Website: walmart
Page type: payment
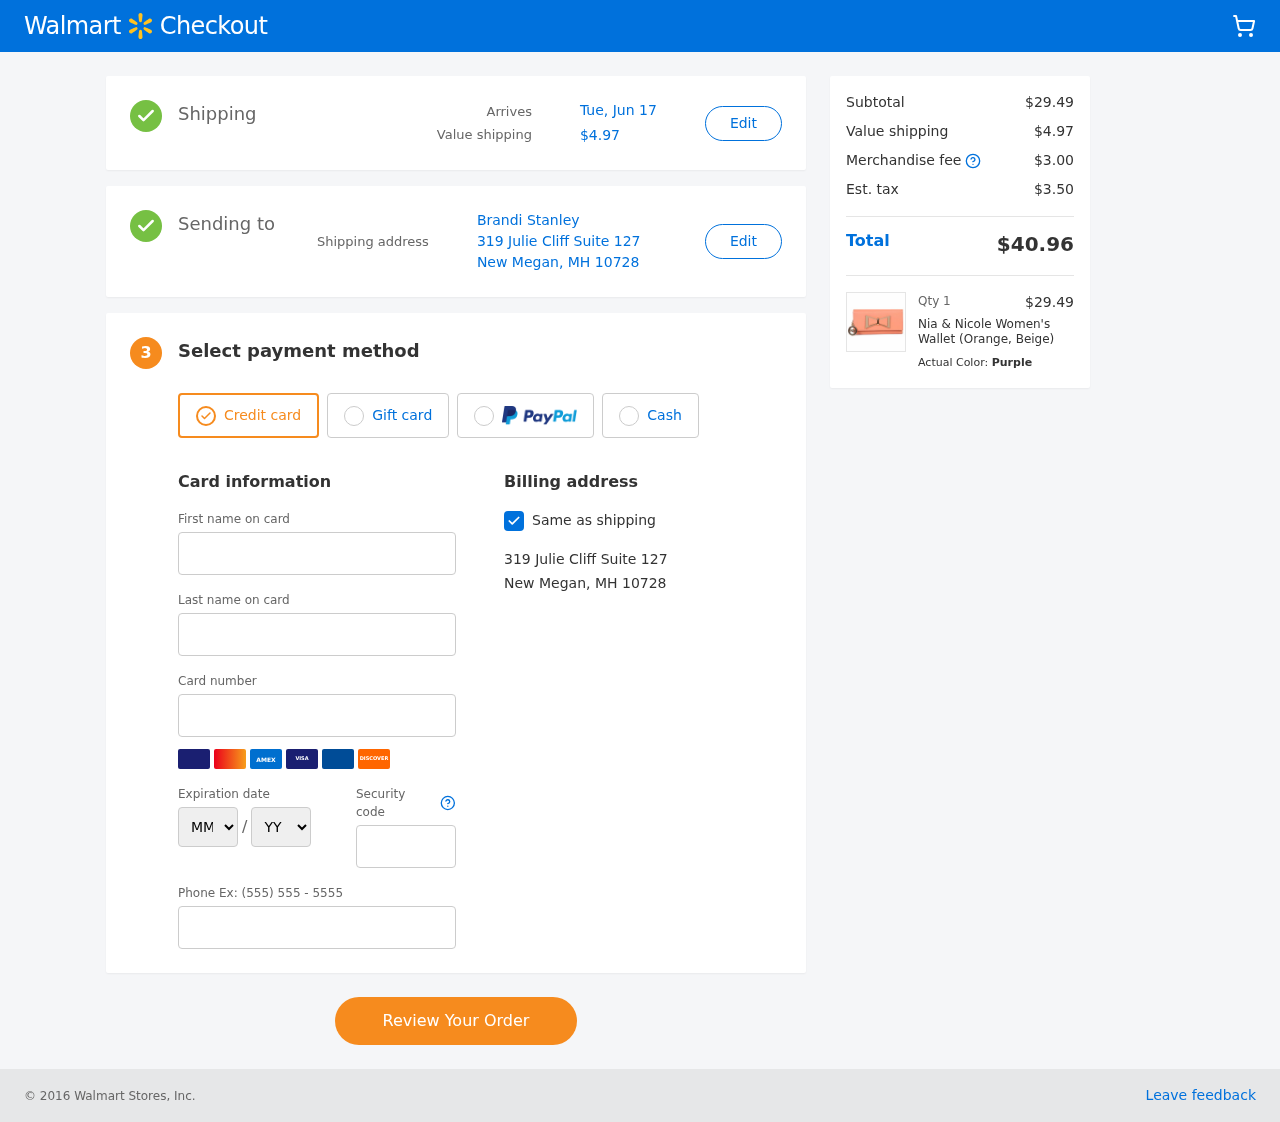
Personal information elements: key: PII_CARD_EXPIRY_MONTH
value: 03
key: PII_CARD_EXPIRY_YEAR
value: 29
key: PII_CITY_STATE_ZIP
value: New Megan, MH 10728
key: PII_FULLNAME
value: Brandi Stanley
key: PII_STREET
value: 319 Julie Cliff Suite 127
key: PII_FIRSTNAME
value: Brandi
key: PII_LASTNAME
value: Stanley
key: PII_CARD_NUMBER
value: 4001 2115 1033 7524
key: PII_CARD_CVV
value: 825
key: PII_PHONE
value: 7922886230
Product elements: key: PRODUCT1_NAME
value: Nia & Nicole Women's Wallet (Orange, Beige)
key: PRODUCT1_PRICE
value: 29.49
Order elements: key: ORDER_DELIVERY_DATE
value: Tue, Jun 17
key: ORDER_SHIPPING_COST
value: $4.97
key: ORDER_SUBTOTAL
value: $29.49
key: ORDER_MERCHANDISE_FEE
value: $3.00
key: ORDER_TAX
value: $3.50
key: ORDER_TOTAL
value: $40.96
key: ORDER_NUM_ITEMS
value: Qty 1